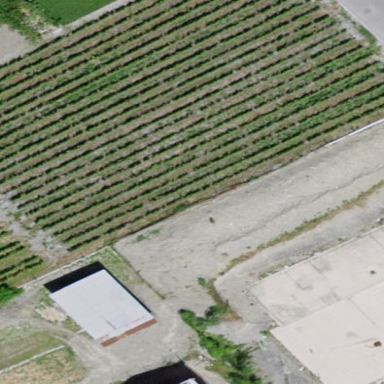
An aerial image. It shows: Vineyard where grapes are grown.